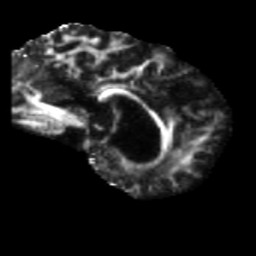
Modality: FA
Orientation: sagittal
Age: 48
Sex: male
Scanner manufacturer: siemens
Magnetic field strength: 3 T
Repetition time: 5.47 s
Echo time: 0.0854 s